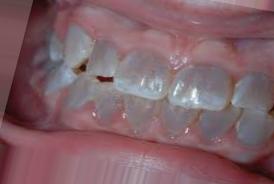
Condition: Tooth Discoloration